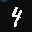
Label: 4